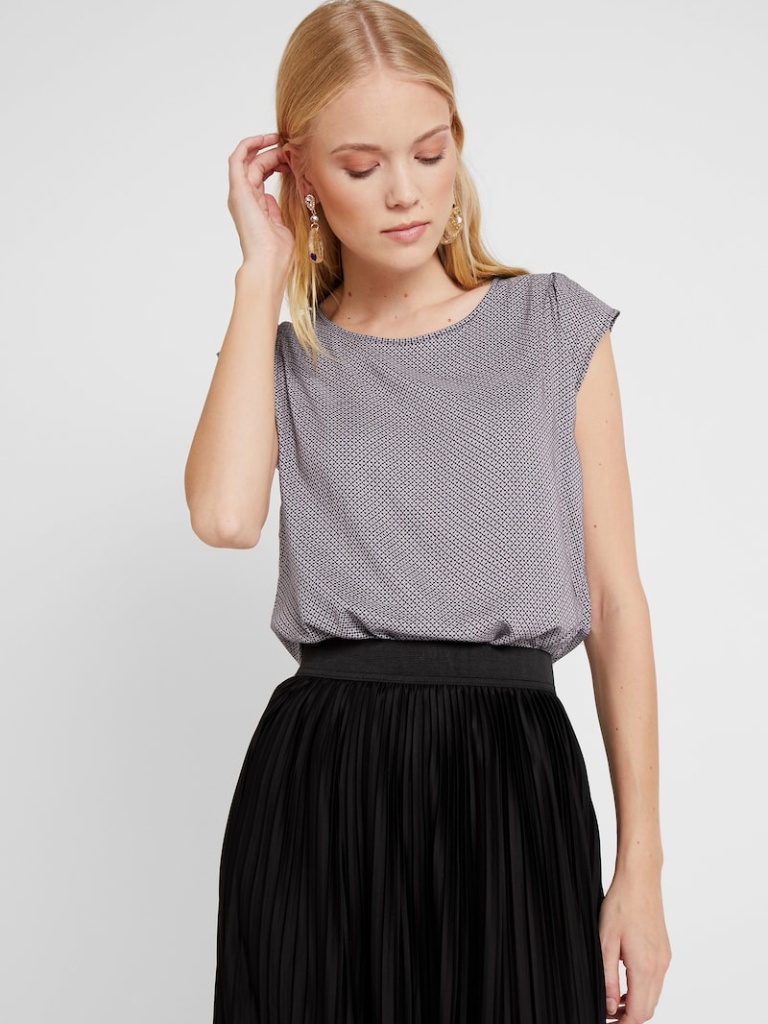
cotton relaxed sleeveless hip length Fully Tucked in crew t-shirt